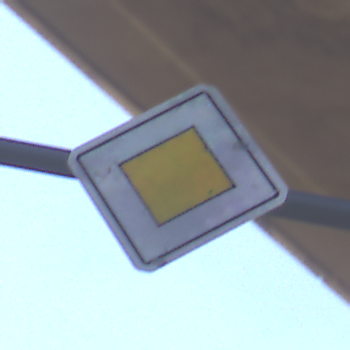
Verkehrszeichen: Vorfahrtsstrasse
Umgebung: Roofed, Underpass
Tageszeit: Midday
Wetter: Clear
Licht: Natural
Jahreszeit: NotSpecified
Kontrast: LowContrast